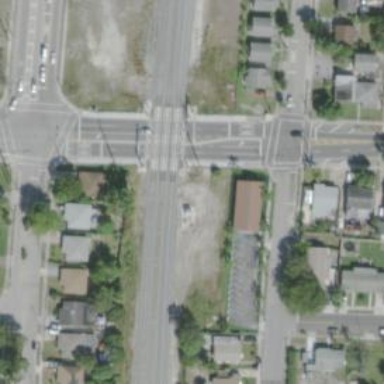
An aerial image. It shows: Crossing for the railway.